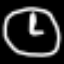
Label: clock